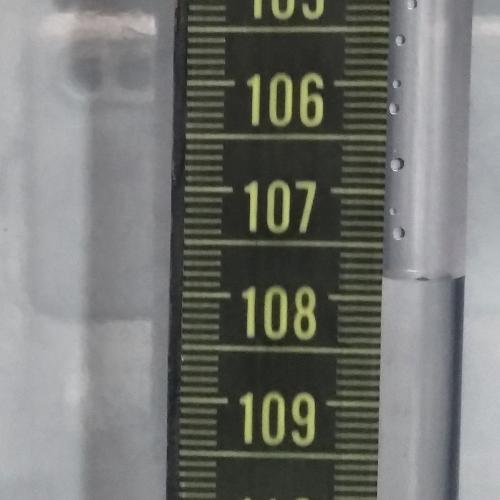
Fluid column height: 107.8 cm